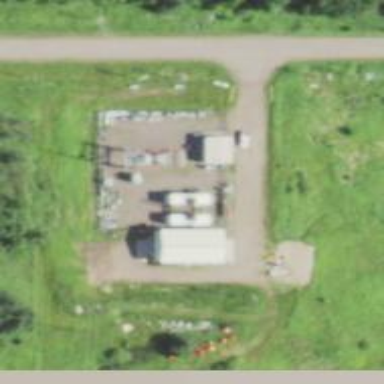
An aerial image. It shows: Substation for power.